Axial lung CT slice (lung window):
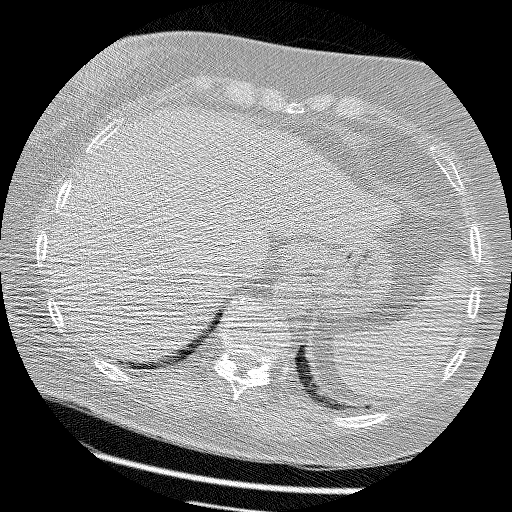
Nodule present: no